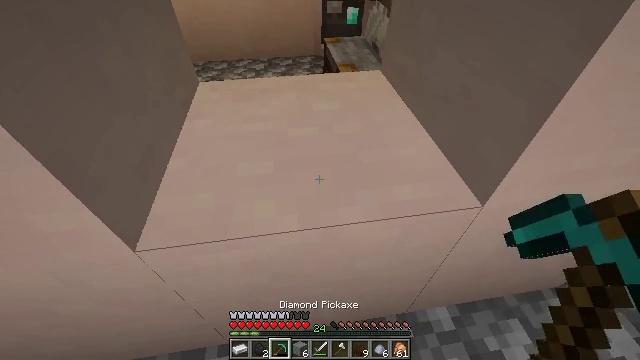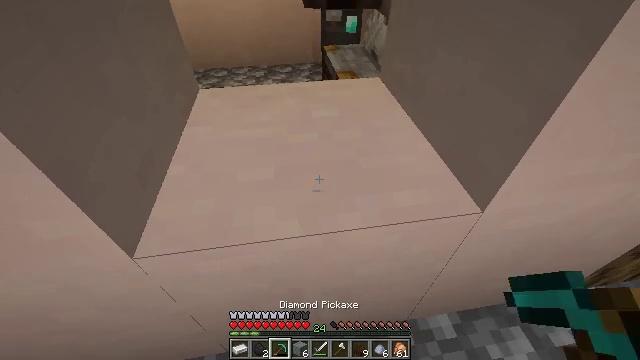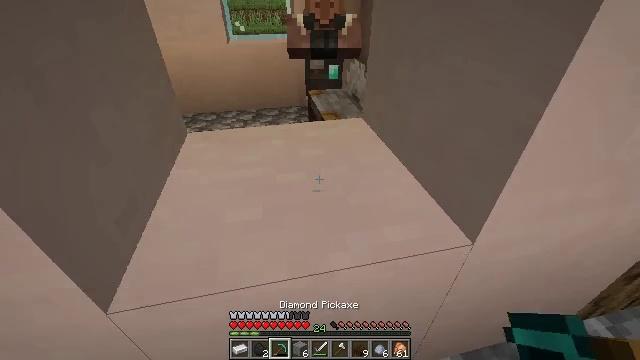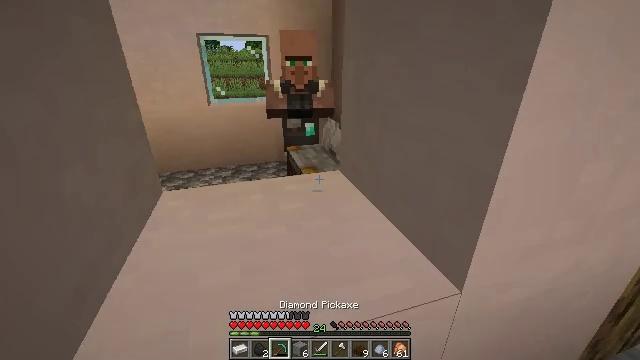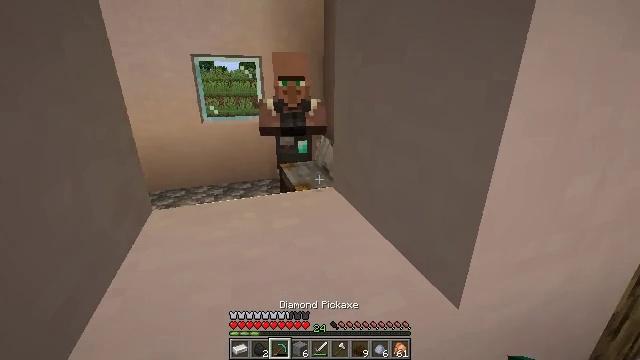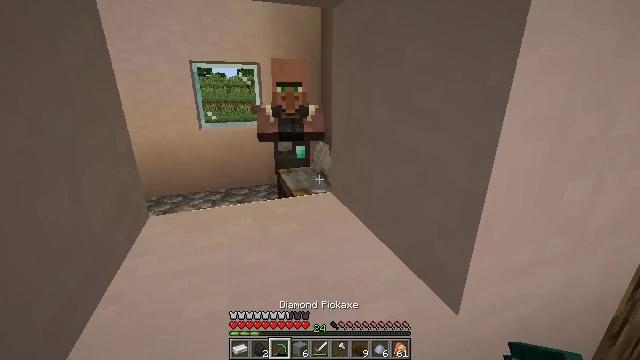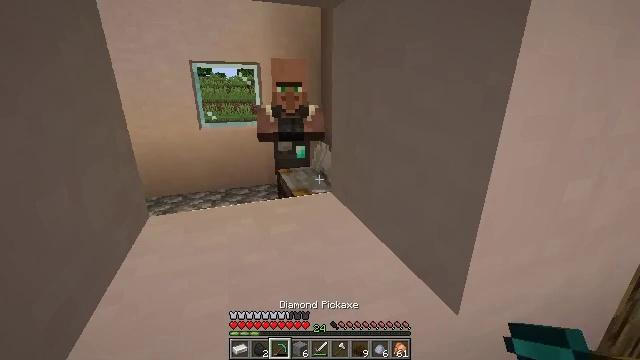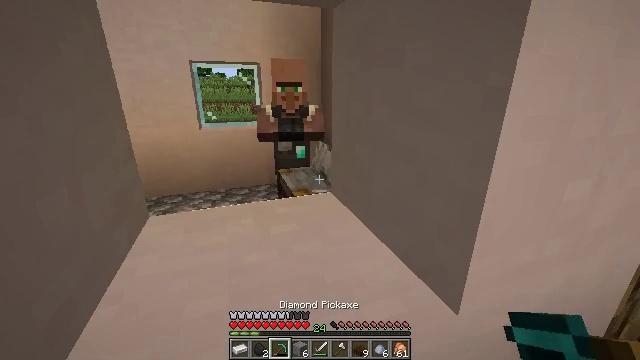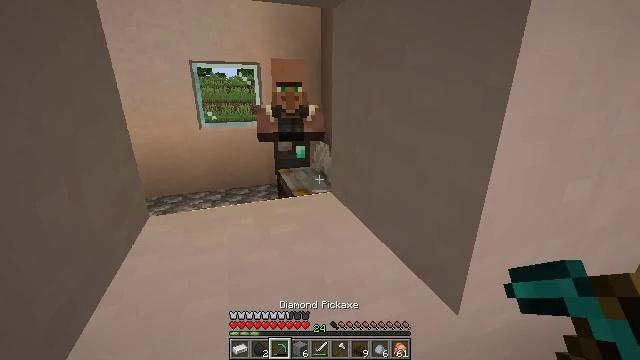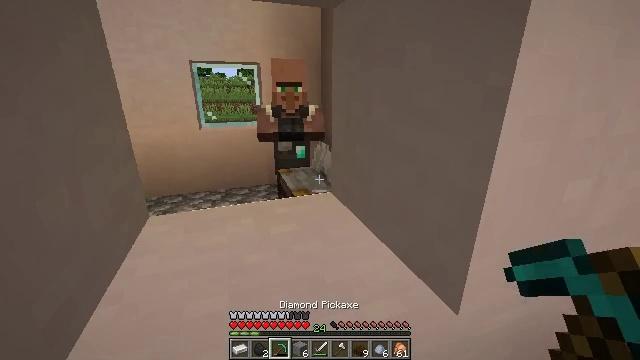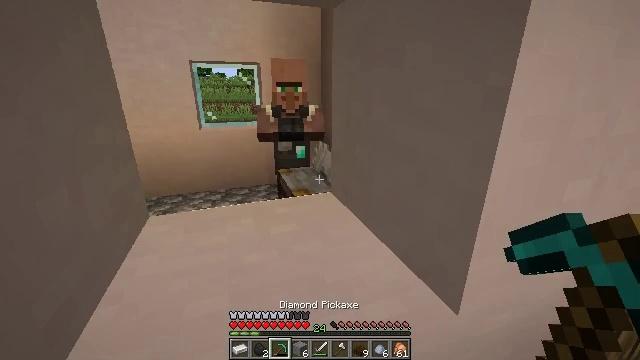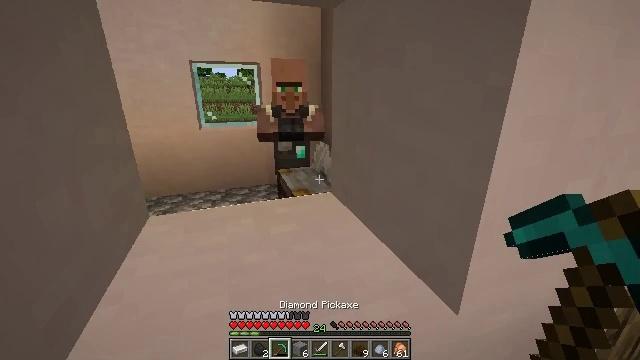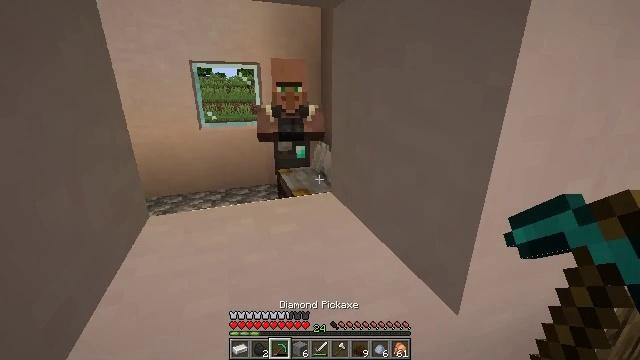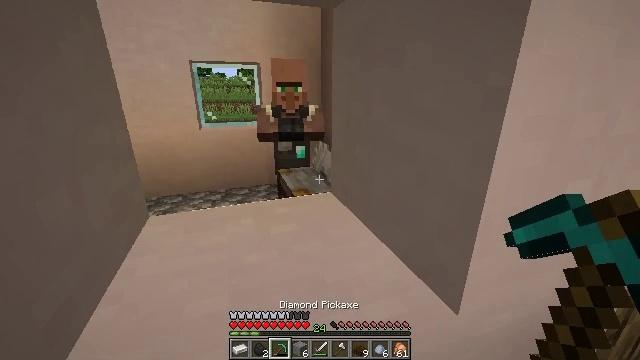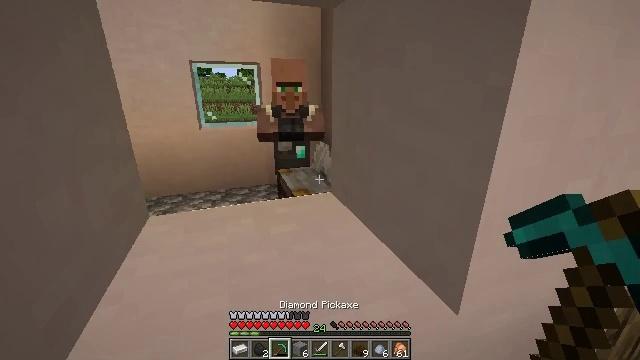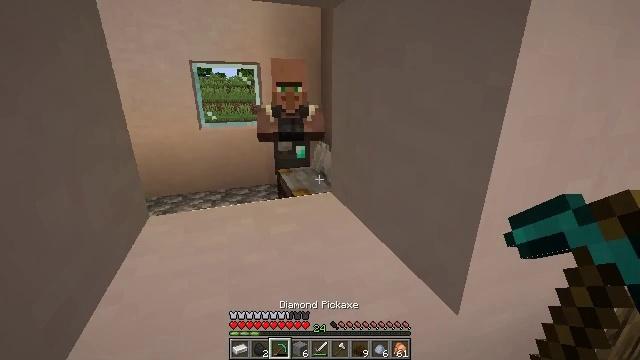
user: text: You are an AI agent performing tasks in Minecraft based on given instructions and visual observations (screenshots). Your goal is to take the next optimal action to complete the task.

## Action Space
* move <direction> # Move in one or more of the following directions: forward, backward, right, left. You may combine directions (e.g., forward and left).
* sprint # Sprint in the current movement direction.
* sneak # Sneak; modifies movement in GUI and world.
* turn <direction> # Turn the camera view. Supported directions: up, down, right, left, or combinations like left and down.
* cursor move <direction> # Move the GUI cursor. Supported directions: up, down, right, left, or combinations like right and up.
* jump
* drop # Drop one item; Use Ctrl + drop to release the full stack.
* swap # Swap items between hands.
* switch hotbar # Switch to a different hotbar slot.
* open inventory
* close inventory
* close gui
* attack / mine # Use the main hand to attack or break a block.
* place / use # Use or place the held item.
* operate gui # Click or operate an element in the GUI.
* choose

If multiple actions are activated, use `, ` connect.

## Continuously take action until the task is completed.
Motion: motion action
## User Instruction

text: Gather some white terracotta for building.
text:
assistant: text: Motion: turn up
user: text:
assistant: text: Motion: turn right and up
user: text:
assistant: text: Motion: turn right and up
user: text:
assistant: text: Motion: turn right and up
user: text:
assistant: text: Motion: turn up
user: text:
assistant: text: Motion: no_op
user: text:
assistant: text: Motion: no_op
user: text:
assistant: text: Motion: no_op
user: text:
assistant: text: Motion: no_op
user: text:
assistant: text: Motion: no_op
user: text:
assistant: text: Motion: no_op
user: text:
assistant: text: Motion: no_op
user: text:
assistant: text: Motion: no_op
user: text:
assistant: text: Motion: no_op
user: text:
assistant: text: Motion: no_op
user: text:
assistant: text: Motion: no_op
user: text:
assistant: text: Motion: no_op
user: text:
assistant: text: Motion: no_op
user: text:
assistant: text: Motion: no_op
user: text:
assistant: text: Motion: no_op
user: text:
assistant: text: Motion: no_op
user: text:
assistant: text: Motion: turn left
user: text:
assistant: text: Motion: turn left
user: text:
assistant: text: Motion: no_op
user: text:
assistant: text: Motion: no_op
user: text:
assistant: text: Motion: no_op
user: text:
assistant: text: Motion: no_op
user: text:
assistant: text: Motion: no_op
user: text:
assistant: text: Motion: no_op
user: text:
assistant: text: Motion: no_op